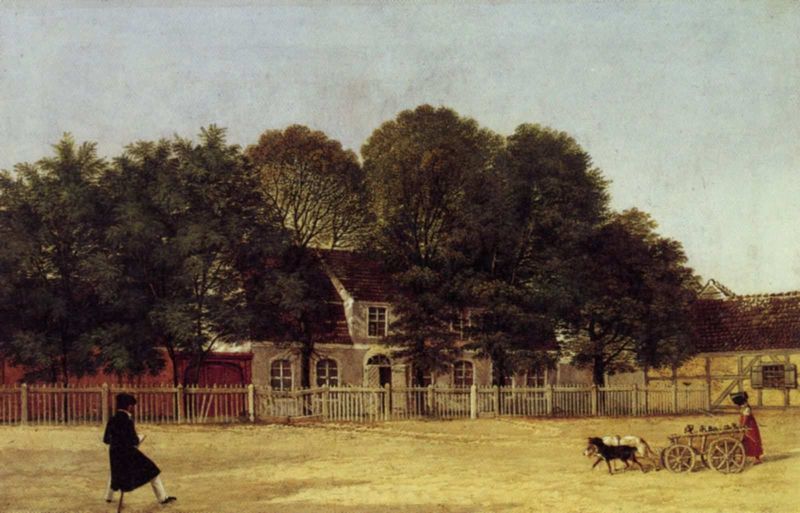
Titel: Berlin, Am Kirchplatz, Landhaus der Familie Gabain
Künstler: Carl Wilhelm Gropius
Standort: Heidelberg
Institution: Kurpfälzisches Museum
Schlagwörter: baum, blau, blätter, gemälde, himmel, laub, mann, schatten, weiß, wolken, bäume, frauen, gelb, grün, landschaft, menschen, mädchen, ocker, sand, sitzen, stadt, äste, braun, fenster, frau, hut, kleid, licht, rücken, schwarz, strasse, strassenszene, tür, dach, dame, gebäude, gras, haus, hund, hunde, rasen, rot, tier, tiere, weg, wiese, zaun, beige, haube, malerei, rock, alt, mütze, mensch, ast, baumstamm, erde, feld, horizont, häuser, natur, weite, gatter, gehen, hütte, boden, kutte, mantel, sitzend, kind, vater, wald, bauern, dachziegel, genre, karren, kinder, landleben, pferde, pony, räder, schuppen, stock, garten, deutschland, himmelblau, magd, sitz, ansicht, fassade, vedute, gehstock, lehrer, stab, laufen, dorf, dächer, giebel, mauer, ziegel, bauernhof, gartenzaun, hof, latten, lattenzaun, wolkenlos, kutsche, platz, ziehen, karre, kies, rad, rundbogen, wagen, romantik, staffage, stämme, spielen, kopftuch, maler, junge, gehrock, tor, pfosten, strümpfe, eingang, fensterladen, wohnhaus, scheune, spaziergang, bub, milch, künstler, puppe, puppen, fahrrad, portal, tore, biedermeier, zeichnen, blaugrün, anwesen, gut, ländlich, gitterfenster, ponies, mittelalter, romanik, bauernhaus, stall, fachwerk, fachwerkhaus, gehöft, gaube, herrenhaus, adelig, spaziergänger, dreibein, gespann, gebüde, schieben, zeichner, landsitz, bäuerlich, zahn, dachschräge, weiter, leiterwagen, rundbogenfenster, nebengebäude, häuder, landgut, puppenwagen, aufpasser, aus, bollerwagen, iese, handwagen, läuft, mante, himmel grau, hundewagen, schwarzer mantel, gaten, bald, karrn, bolerwagen, fachwerkhau, gdl, hundegeschirr, ponz, steckenpferd, umzaunung, idylle, wagen karren, sitzstock, baurnhof, pppe